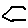
Label: hexagon